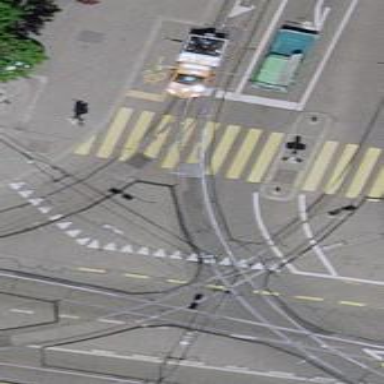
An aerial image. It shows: Tram crossing on the railway.